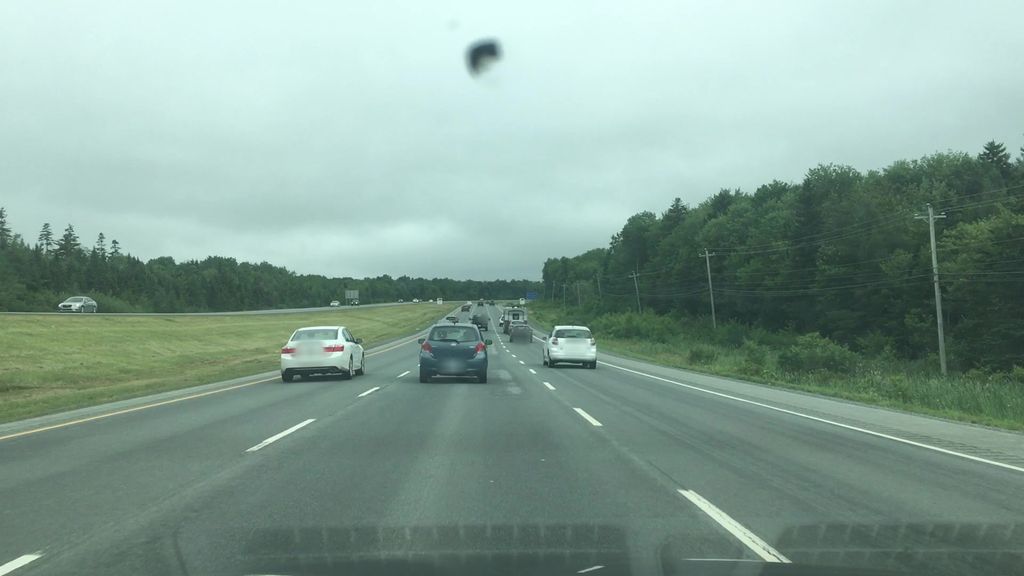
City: halifax